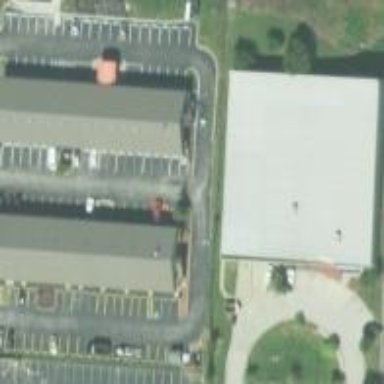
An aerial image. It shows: Building.